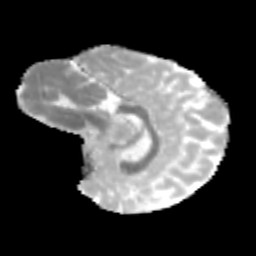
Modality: MD
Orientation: sagittal
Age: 9
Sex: female
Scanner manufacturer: siemens
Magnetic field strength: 3 T
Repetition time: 3.8 s
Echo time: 0.07 s